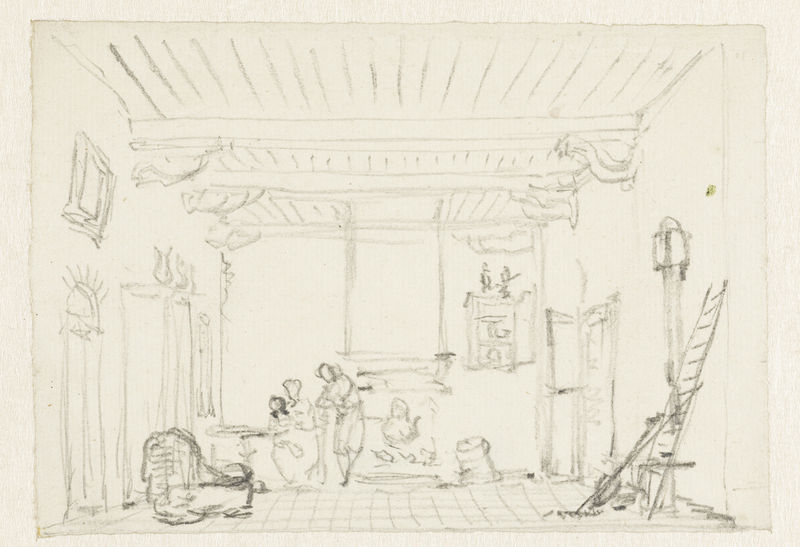
Titel: Interieur met ouders met kind bij haard
Künstler: Pieter Bartholomeusz. Barbiers
Standort: Amsterdam
Institution: Rijksmuseum
Schlagwörter: arch, lamp, people, white, window, women, black, gray, grey, interior, room, wall, woman, mirror, wooden, wood, greek, man, house, roof, child, light, drawing, line, sketch, ladder, door, scene, family, fireplace, ceiling, pencil, charcoal, simple, space, cieling, beams, tile, tub, crutain, indoor, scenery, charcoal drawing, line art, shelves, prespective, tils, fmaily